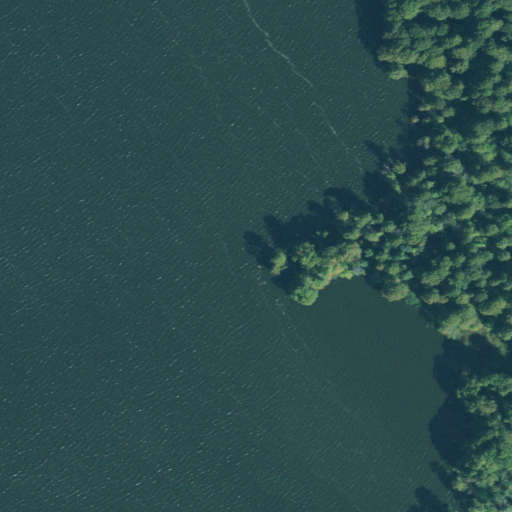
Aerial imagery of cape in Tennessee named Spain Point containing open water and woody wetlands